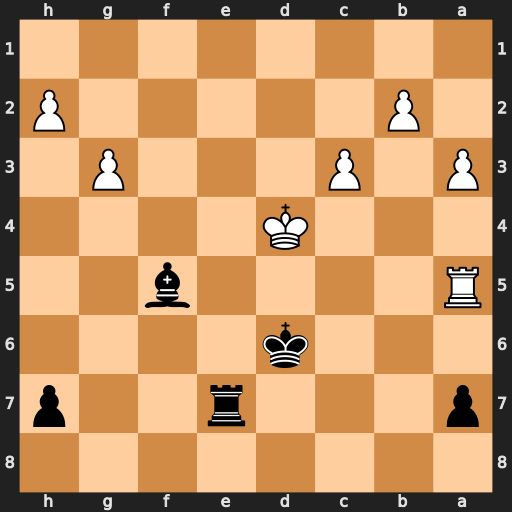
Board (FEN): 8/p3r2p/3k4/R4b2/3K4/P1P3P1/1P5P/8
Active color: b
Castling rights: -
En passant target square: -
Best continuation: Re4+ Kd3 Re5+